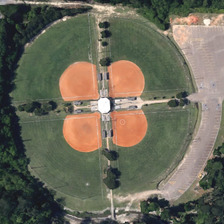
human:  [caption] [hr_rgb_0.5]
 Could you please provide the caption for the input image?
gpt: four baseball fields are surrounded by many green trees and a parking lot .

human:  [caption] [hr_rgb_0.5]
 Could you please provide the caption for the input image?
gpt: four baseball fields are surrounded by many green trees and a parking lot .

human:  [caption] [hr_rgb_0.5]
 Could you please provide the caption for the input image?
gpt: four baseball fields are surrounded by many green trees and a parking lot .

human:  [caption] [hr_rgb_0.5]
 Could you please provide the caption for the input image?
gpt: four baseball fields are surrounded by many green trees and a parking lot .

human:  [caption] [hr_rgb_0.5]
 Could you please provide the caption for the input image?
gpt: four baseball fields are surrounded by many green trees and a parking lot .